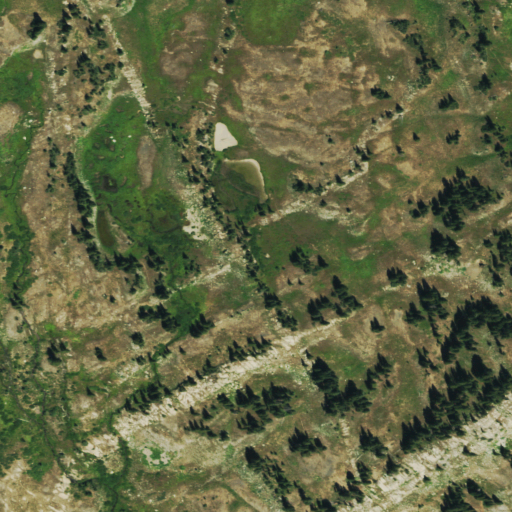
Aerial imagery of depression(s) in Colorado named Democrat Basin containing shrub, woody wetlands, grassland, evergreen forest, and herbaceous wetlands